Question: The following code shows a dialog as expected, apart from having no buttons:
'''
final JPasswordField passwdField = new JPasswordField();
passwdField.setColumns(20);
final JComponent[] inputs = new JComponent[] { passwdField };
int res = JOptionPane.showOptionDialog(null, "Enter Password", "Login",
JOptionPane.OK_CANCEL_OPTION, JOptionPane.QUESTION_MESSAGE,
null, inputs, "");
'''
shows the following dialog (Java 6.2?, Windows 7 64-Bit):

Why are there no OK / Cancel button? (btw, the dialog is not resizable, so I don't know if they are just outside the visible frame)
(Also, pressing Enter does not close the dialog, "x" closes the dialog)
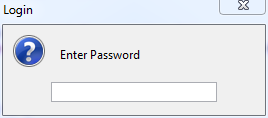
Answer: Your problem is with the inputs array. Read the API and it will tell you that it should be different. I usually use an array of String, each String representing a button String, or sometimes I use a mixture of Objects, mixing components and Strings. For e.g.,
'''
JPasswordField passField = new JPasswordField(10);
Object[] inputs = {passField, "OK", "Cancel"};
int res = JOptionPane.showOptionDialog(null, "Enter Password", "Login",
JOptionPane.OK_CANCEL_OPTION, JOptionPane.QUESTION_MESSAGE,
null, inputs, "");
if (res == 1) {
System.out.println("Password is: " + new String(passField.getPassword()));
}
'''